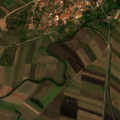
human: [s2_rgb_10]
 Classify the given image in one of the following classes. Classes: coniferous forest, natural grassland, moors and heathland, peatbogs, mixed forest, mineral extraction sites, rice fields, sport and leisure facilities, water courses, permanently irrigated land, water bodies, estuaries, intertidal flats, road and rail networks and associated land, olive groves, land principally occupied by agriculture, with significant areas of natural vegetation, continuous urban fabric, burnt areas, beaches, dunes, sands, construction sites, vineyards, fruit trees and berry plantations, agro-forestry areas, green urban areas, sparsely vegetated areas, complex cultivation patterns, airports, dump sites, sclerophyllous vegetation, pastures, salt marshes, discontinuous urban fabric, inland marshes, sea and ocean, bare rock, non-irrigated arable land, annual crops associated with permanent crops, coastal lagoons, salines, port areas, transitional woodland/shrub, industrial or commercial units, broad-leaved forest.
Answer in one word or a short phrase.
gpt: discontinuous urban fabric, non-irrigated arable land, transitional woodland/shrub